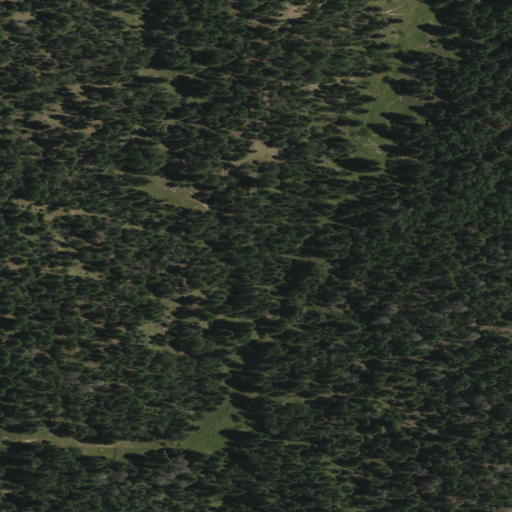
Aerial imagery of valley in New Mexico named Blind Canyon containing evergreen forest and deciduous forest